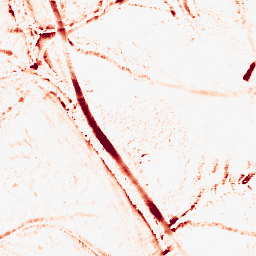
Category: morphological
Decomposition family: morphological_ellipse
Decomposition parameters: operation: opening
width: 10
height: 10
Upsampling method: regularized
Upsampling parameters: scale: 4
lambda_reg: 0.001
Upsampling scale: 4